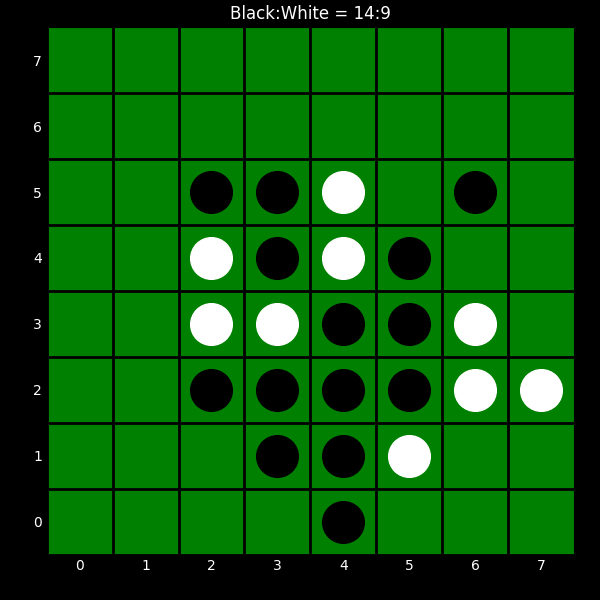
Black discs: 14
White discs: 9